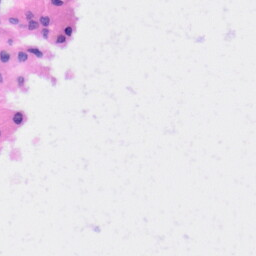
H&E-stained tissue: Liver